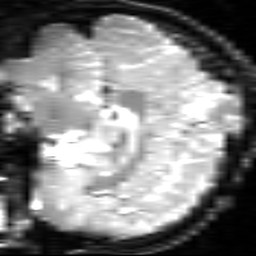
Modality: inplaneT2
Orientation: sagittal
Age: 24
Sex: male